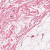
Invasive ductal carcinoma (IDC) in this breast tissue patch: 0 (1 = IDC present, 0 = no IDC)